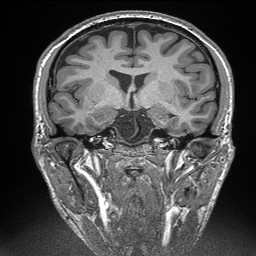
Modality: T1w
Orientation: sagittal
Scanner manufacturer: siemens
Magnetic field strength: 3 T
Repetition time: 2.3 s
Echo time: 0.00298 s